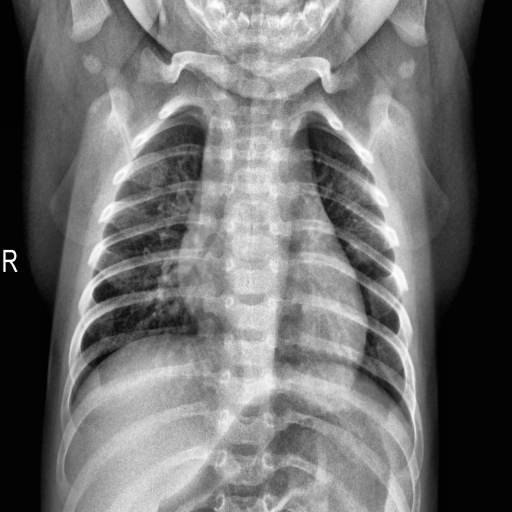
Finding: NORMAL